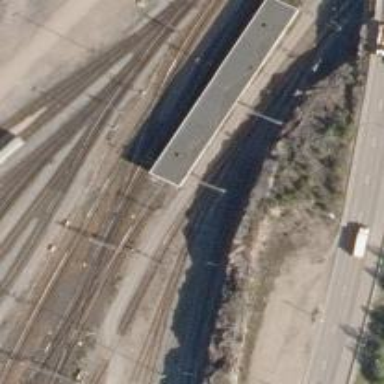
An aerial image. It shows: Wedge is used for the railway derail.